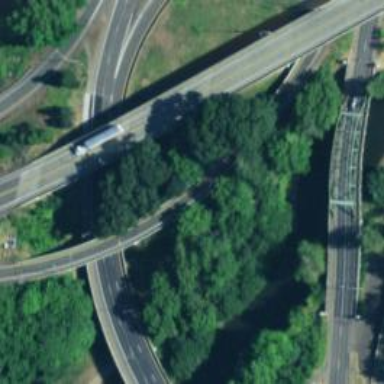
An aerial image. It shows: Bridge along trunk link highway.